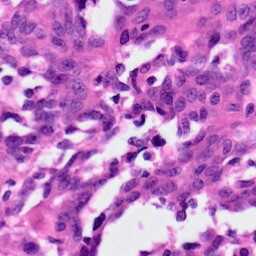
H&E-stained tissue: Ovarian